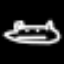
Label: frog